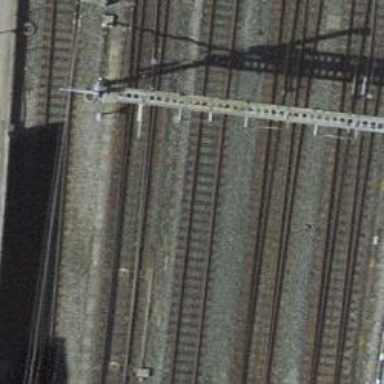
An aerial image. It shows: Single-track railway with electrified contact lines.